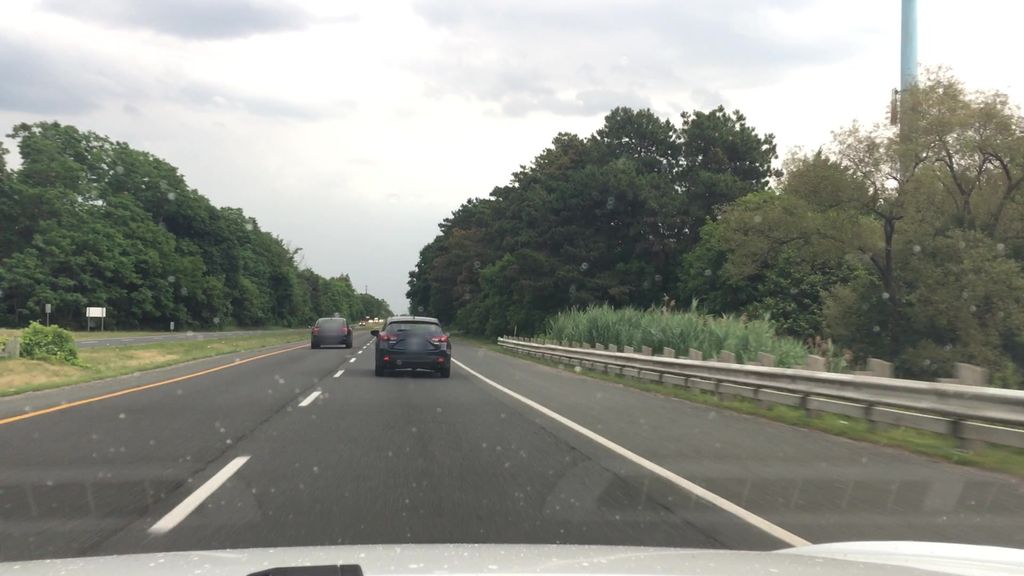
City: toronto